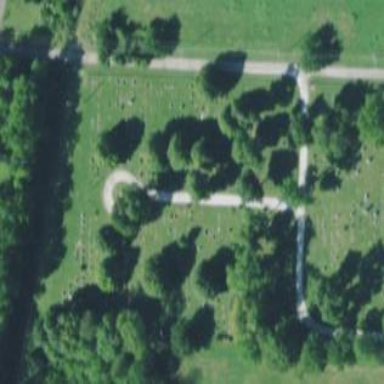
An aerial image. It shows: Cemetery.